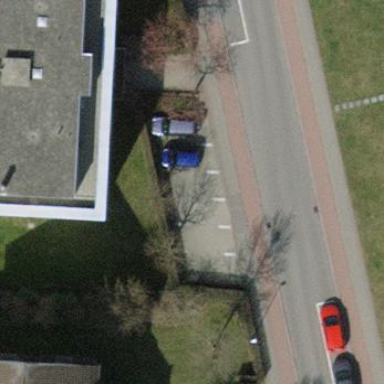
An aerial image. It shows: Street-side parking area.